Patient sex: M
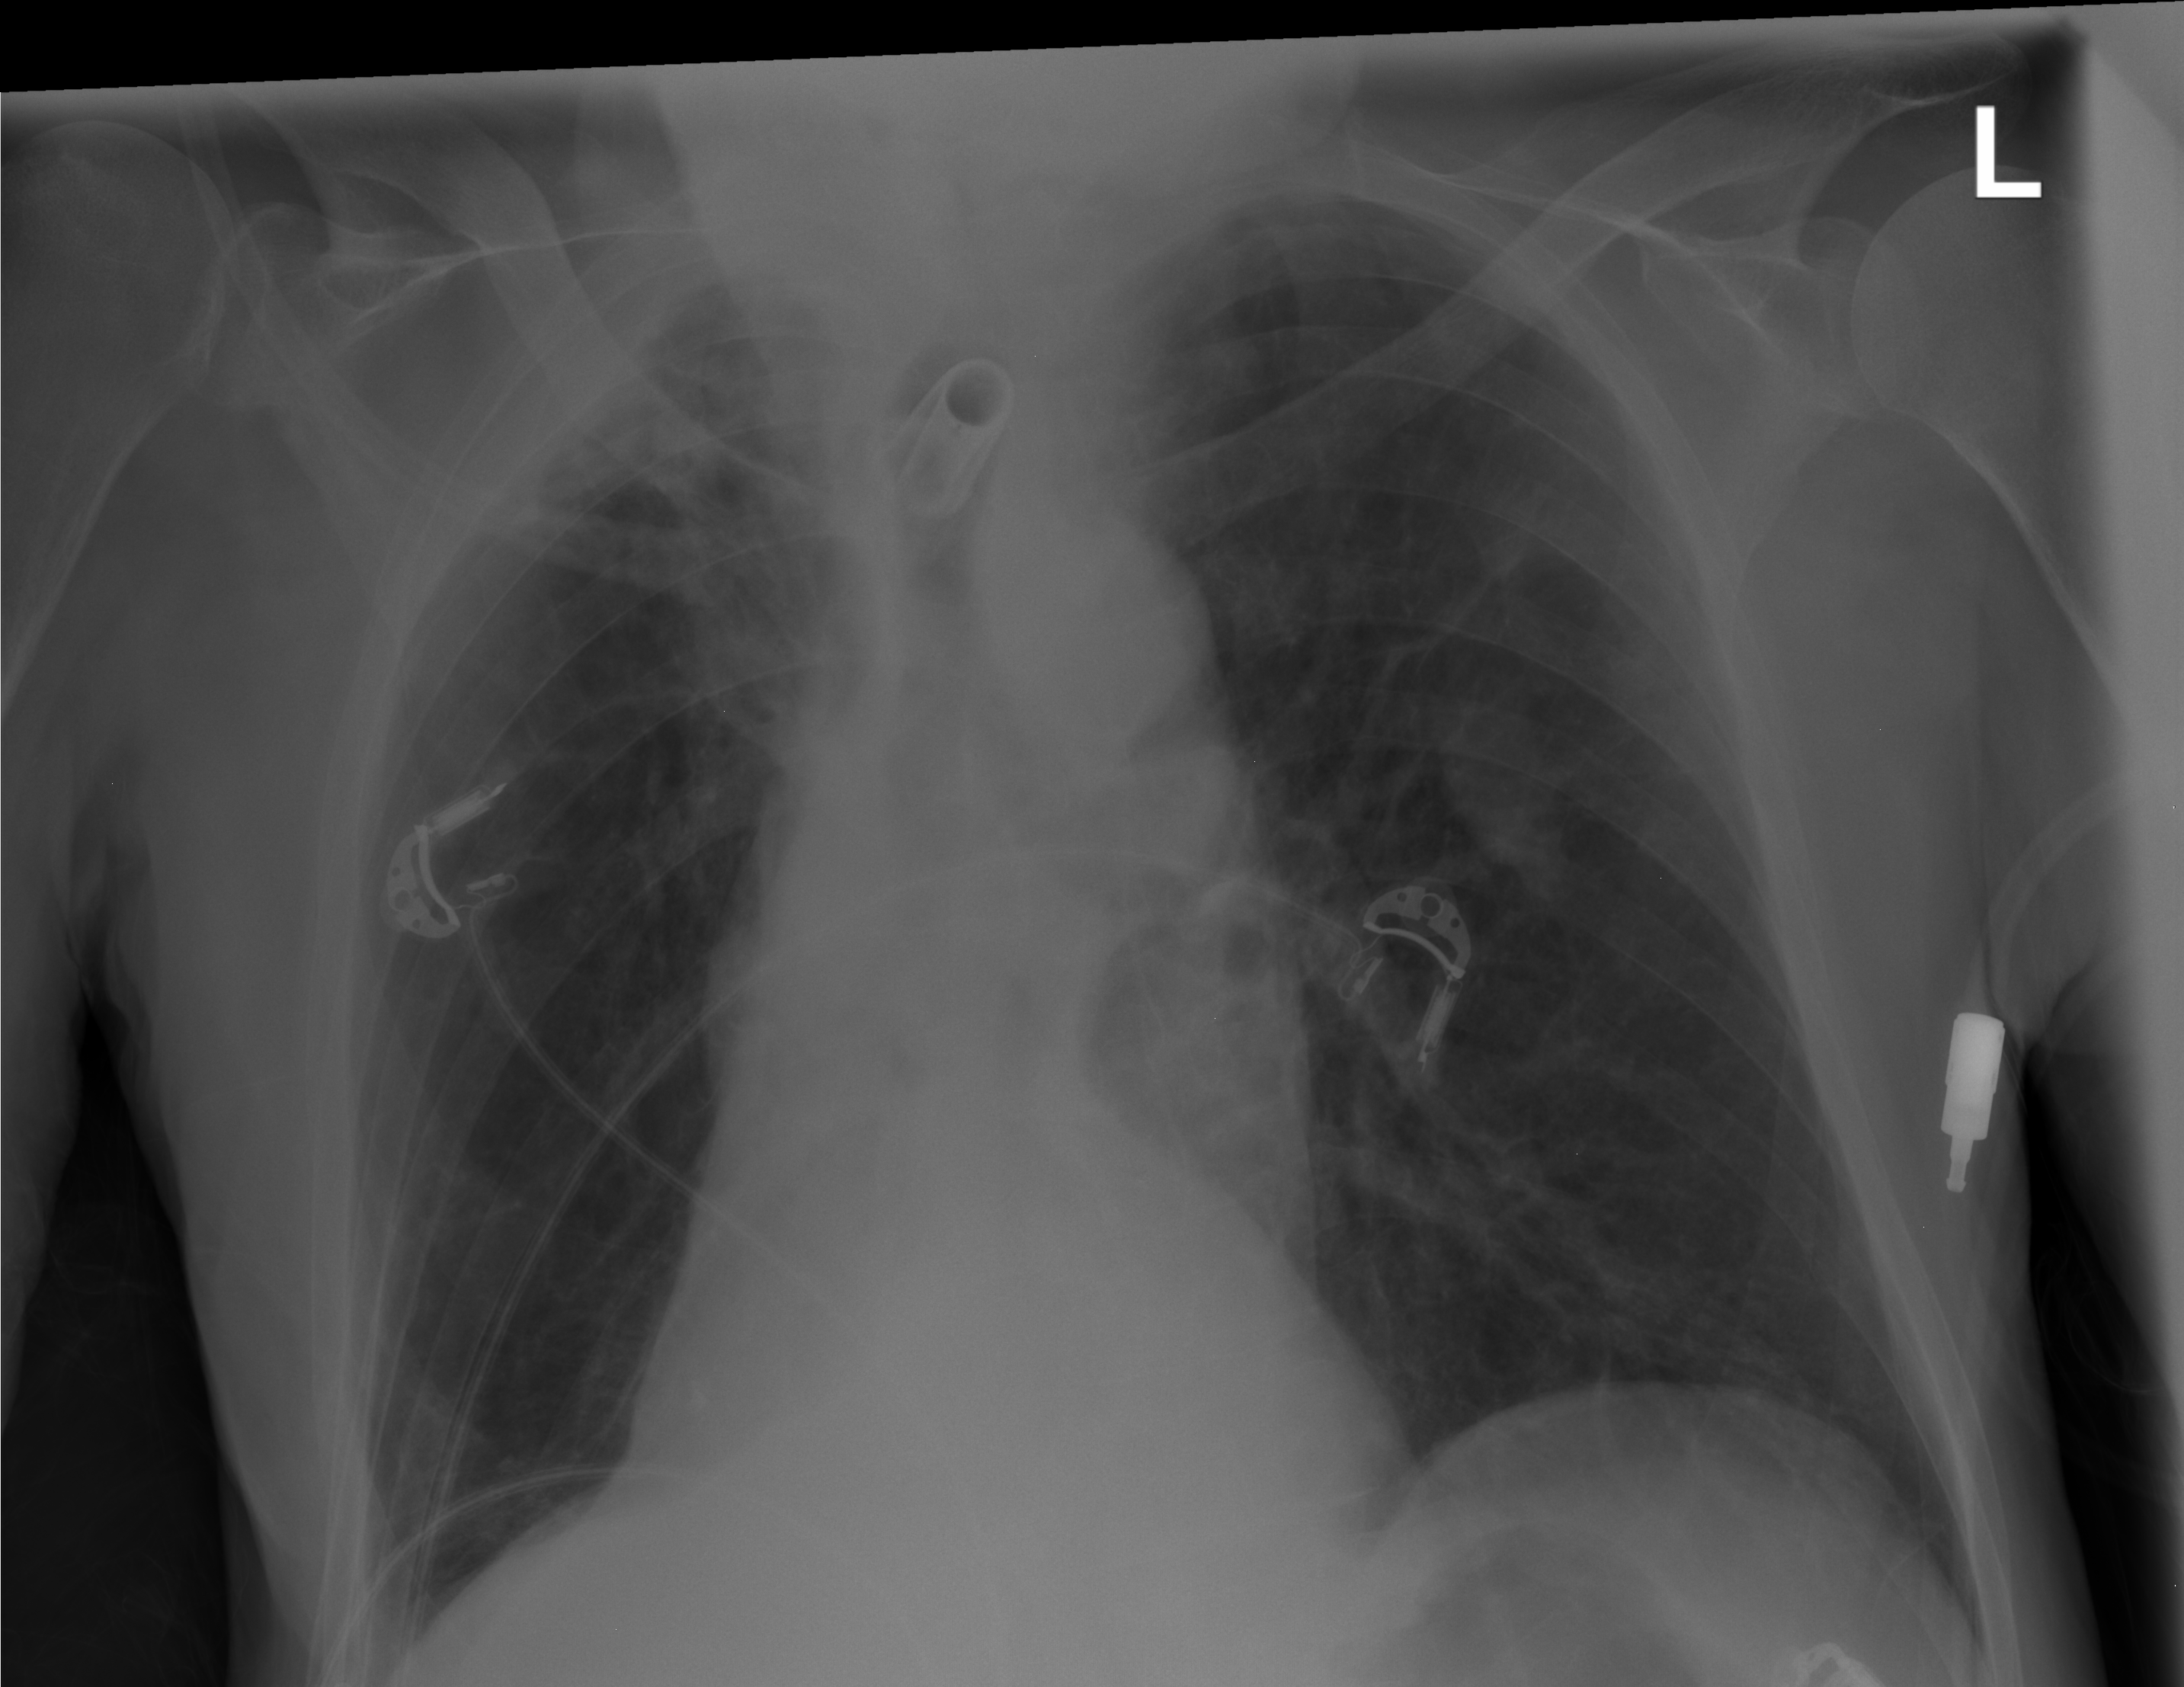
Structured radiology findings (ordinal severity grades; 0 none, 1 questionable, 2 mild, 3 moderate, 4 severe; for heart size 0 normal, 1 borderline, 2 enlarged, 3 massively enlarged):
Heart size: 0
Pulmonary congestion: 0
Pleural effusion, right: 0
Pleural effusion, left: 0
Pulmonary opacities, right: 0
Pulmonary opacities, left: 0
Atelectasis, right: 2
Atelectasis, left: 1